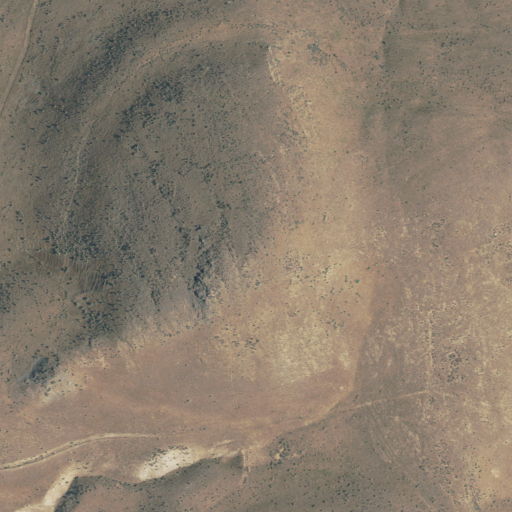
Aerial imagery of mountain in Utah named Anderson Hill containing grassland and shrub